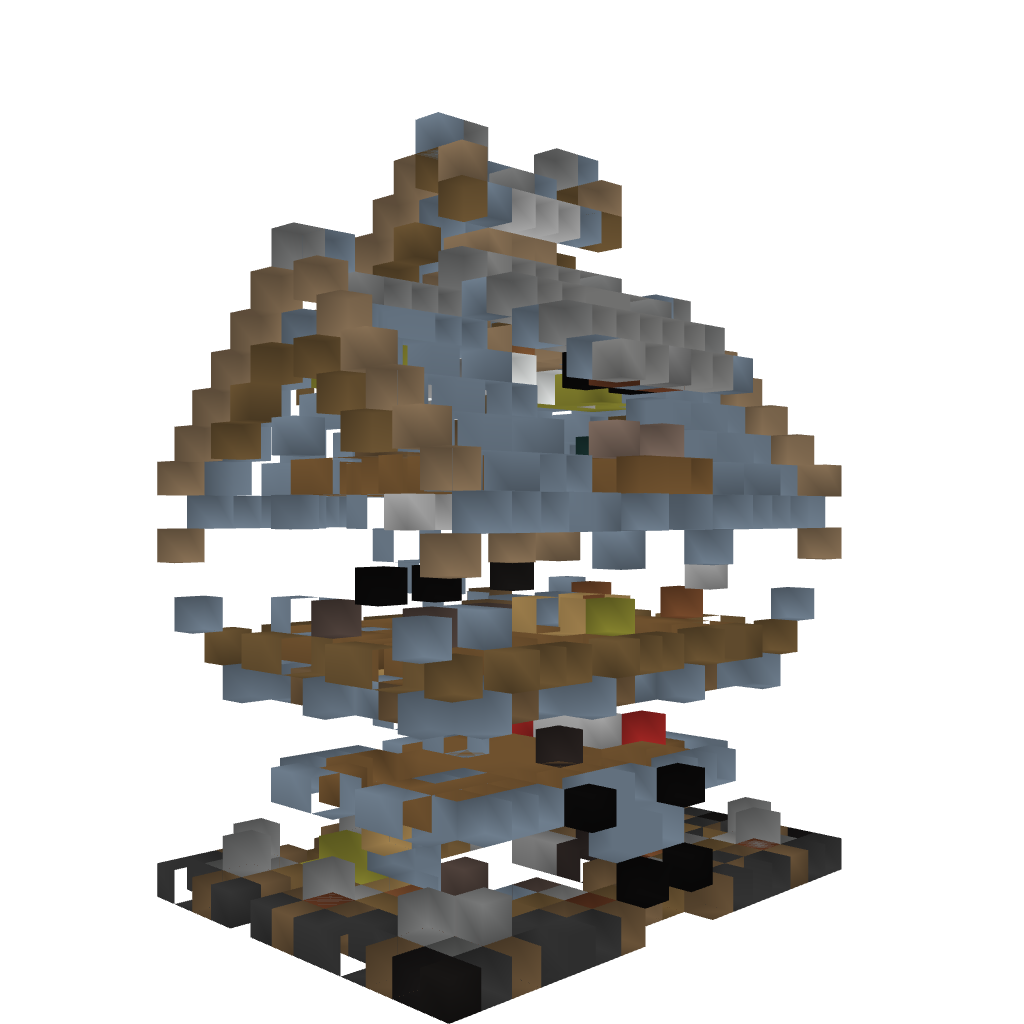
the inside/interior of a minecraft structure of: Medieval Medium House